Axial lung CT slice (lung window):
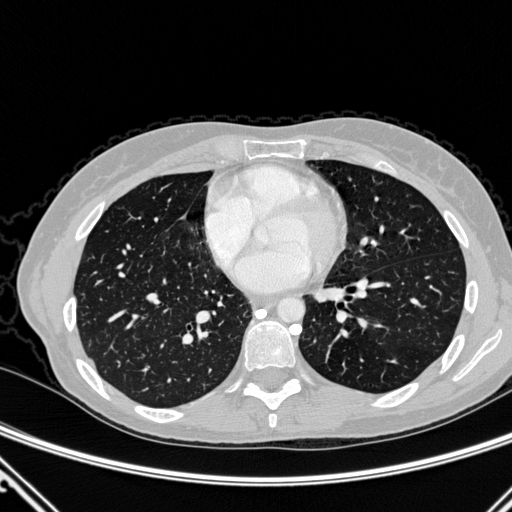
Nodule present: no